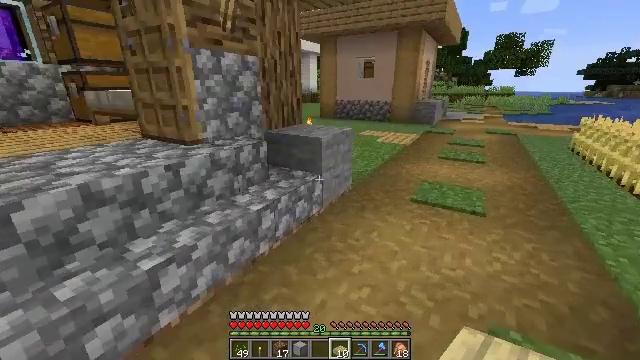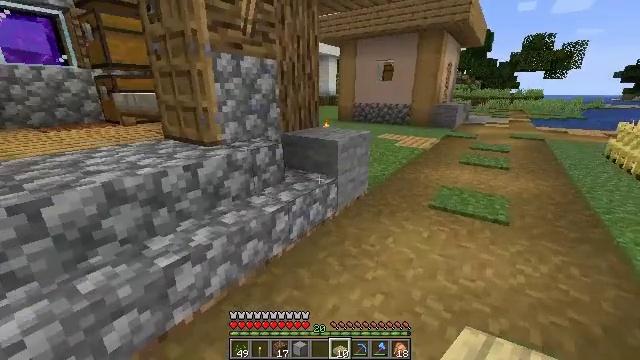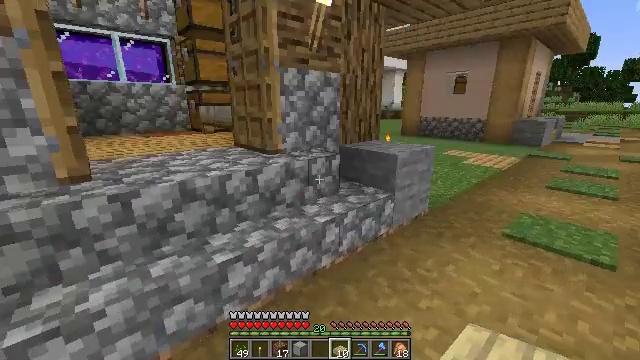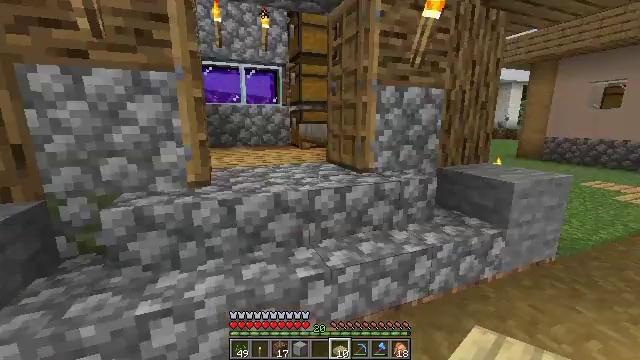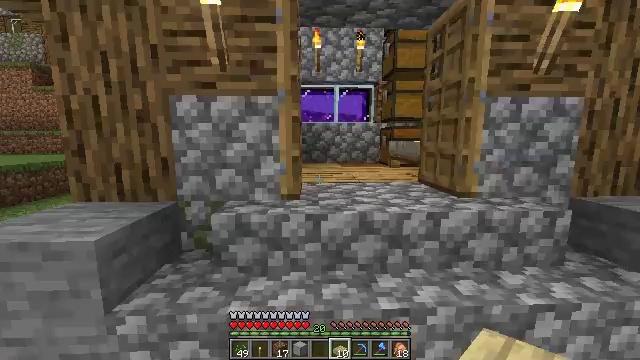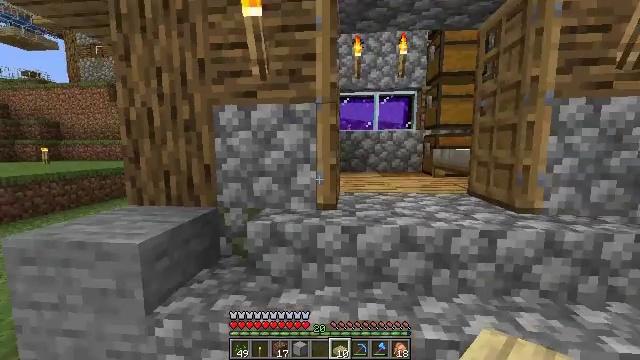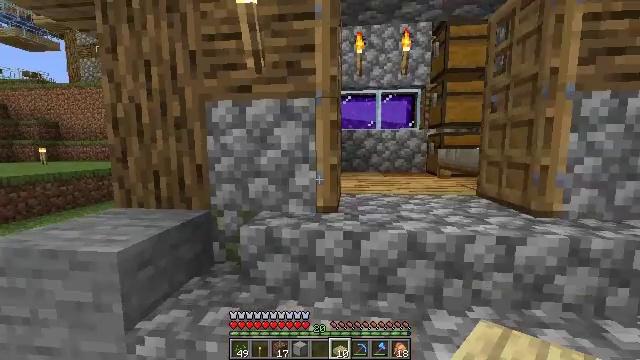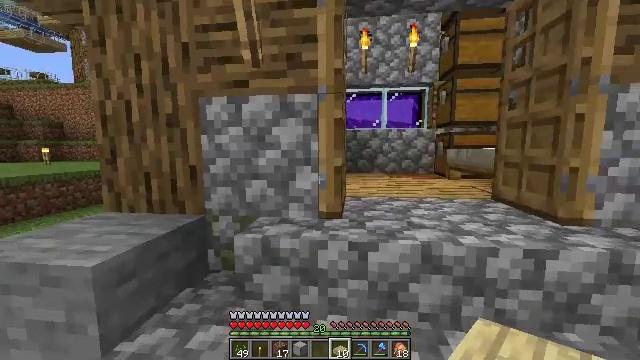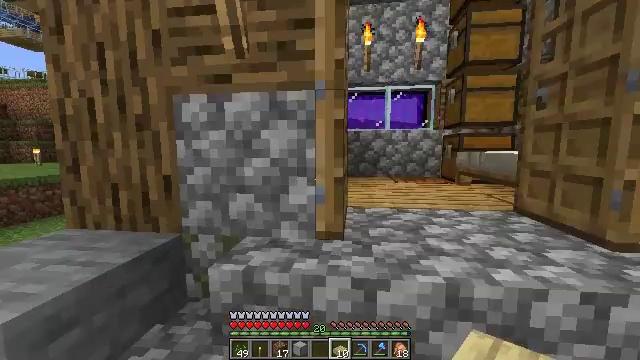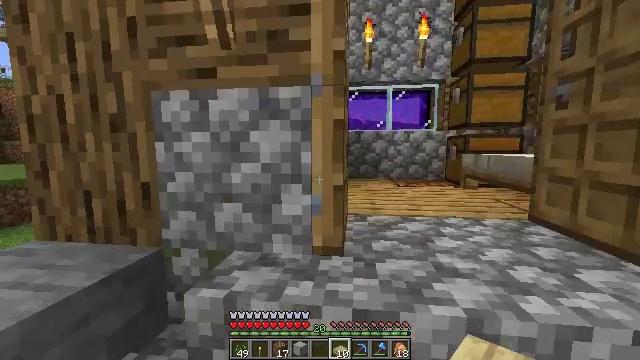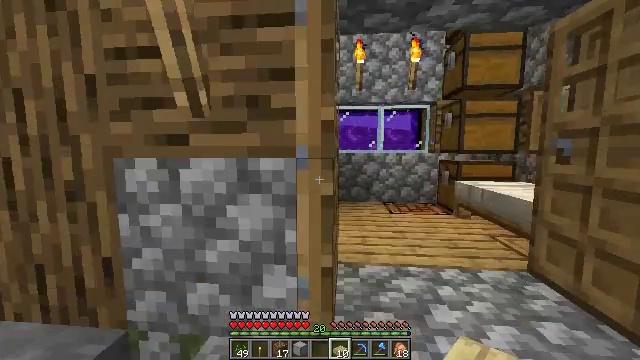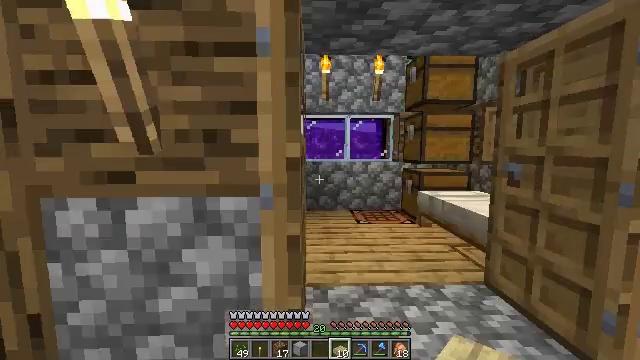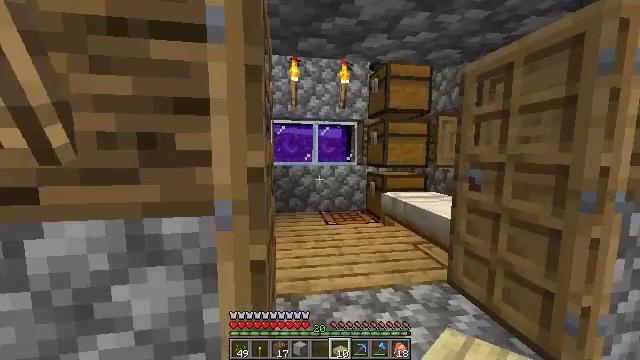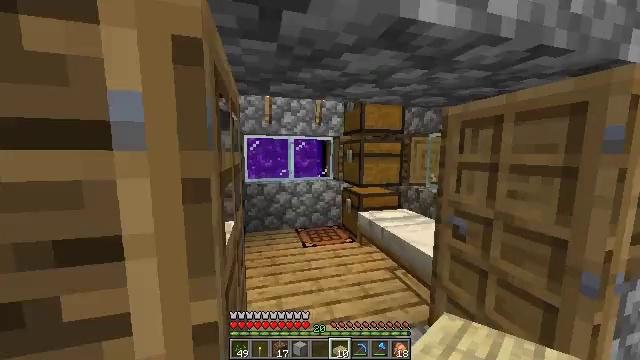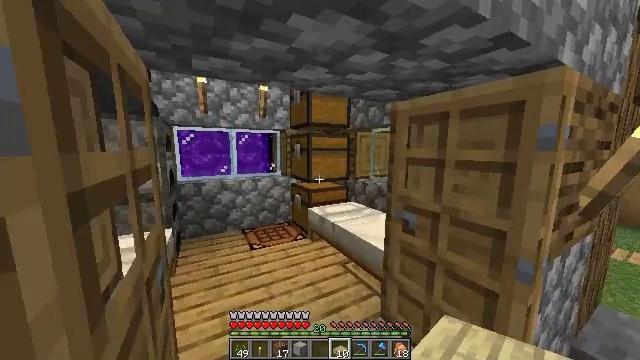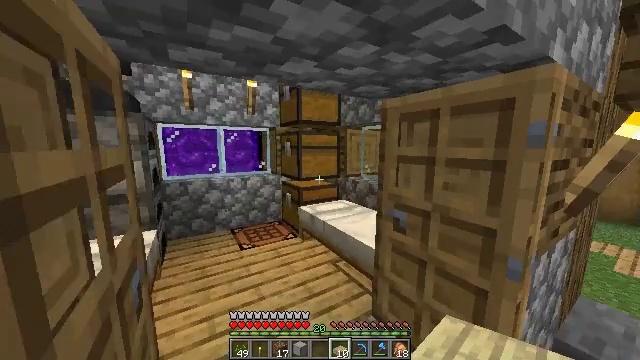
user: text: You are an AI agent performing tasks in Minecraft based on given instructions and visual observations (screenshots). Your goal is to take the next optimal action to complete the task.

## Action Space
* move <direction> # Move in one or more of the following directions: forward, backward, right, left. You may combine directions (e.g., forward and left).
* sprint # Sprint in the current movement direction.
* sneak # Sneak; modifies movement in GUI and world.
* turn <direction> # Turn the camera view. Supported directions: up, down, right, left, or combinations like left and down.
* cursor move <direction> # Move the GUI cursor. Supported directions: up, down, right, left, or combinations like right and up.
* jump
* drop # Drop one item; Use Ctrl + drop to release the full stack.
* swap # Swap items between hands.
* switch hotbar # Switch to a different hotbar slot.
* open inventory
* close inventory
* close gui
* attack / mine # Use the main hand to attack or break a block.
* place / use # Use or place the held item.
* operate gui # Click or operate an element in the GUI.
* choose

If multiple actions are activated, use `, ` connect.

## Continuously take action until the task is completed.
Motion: motion action
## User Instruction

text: craft item air
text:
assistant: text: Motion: turn left
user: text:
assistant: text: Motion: turn left and up
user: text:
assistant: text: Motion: move forward, turn left and up
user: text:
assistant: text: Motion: move forward, turn left and up
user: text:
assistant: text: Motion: move forward, turn left and up
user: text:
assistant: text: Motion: move forward
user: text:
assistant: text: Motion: move forward
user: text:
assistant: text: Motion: move forward
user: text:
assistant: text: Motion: move forward
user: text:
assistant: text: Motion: move forward, sprint, turn right
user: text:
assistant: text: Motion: move forward, sprint, turn right
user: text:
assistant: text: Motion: move forward, sprint, turn right
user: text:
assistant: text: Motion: move forward, sprint, turn right
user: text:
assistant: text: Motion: move forward, sprint, turn right and down
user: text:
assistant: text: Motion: move forward, turn right
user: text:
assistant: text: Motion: move forward
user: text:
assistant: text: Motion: move forward, turn left
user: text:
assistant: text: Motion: move forward, turn left
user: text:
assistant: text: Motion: move forward, turn left
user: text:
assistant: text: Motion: move forward, turn left
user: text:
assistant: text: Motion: move forward, turn left
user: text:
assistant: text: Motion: move forward, sprint, turn left
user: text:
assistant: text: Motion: move forward, sprint, turn left
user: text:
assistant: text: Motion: move forward, sprint
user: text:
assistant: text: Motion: move forward, turn left
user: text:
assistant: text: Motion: move forward, turn left
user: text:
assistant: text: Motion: move forward, turn left
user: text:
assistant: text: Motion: no_op
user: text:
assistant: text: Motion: no_op
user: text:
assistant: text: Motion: no_op